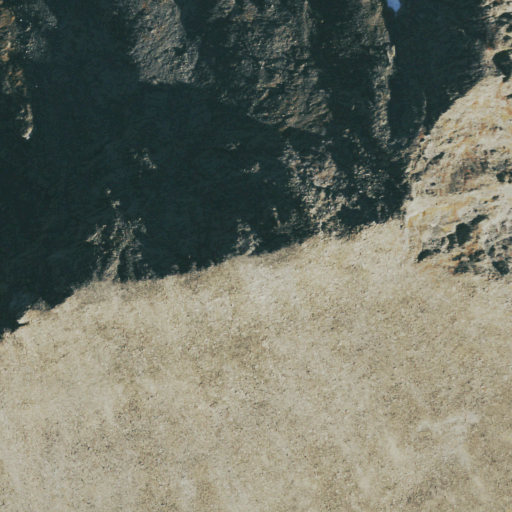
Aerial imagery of mountain in Colorado named Kiowa Peak containing barren land, shrub, and grassland